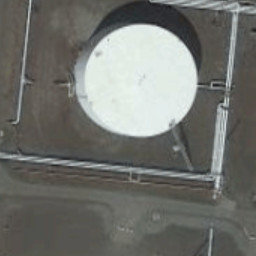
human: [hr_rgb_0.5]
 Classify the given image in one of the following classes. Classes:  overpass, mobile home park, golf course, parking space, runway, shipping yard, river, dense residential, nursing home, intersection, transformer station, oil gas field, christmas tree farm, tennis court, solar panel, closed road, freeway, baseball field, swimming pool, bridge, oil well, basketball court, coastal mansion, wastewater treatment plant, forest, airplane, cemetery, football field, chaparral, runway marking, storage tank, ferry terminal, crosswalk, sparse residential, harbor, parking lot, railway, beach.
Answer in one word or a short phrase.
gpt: storage tank